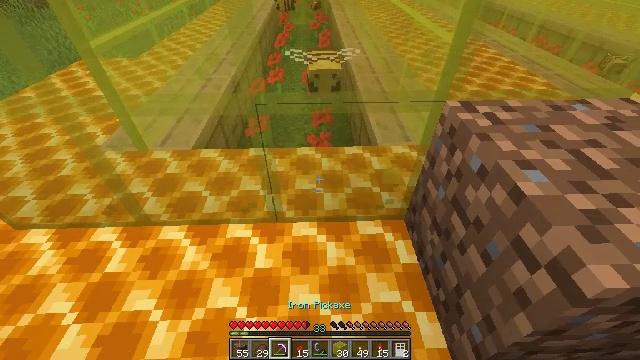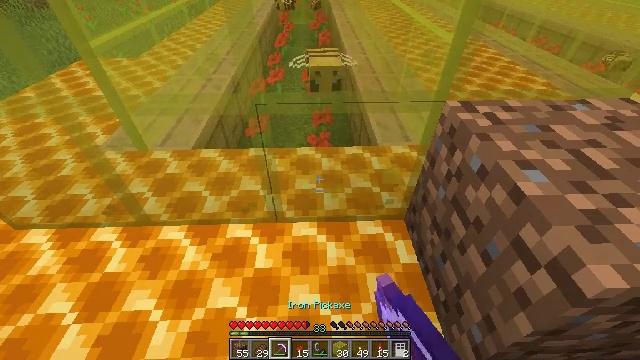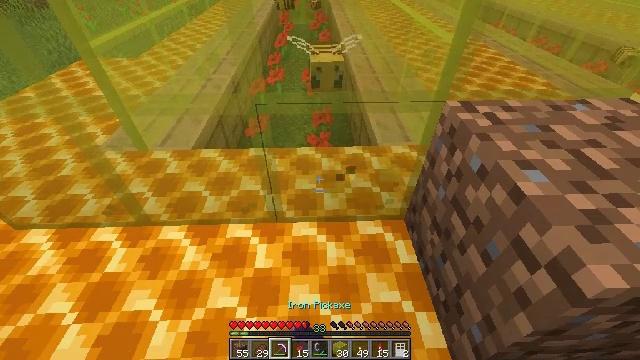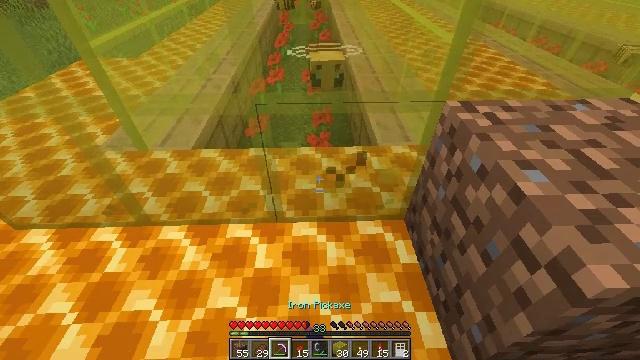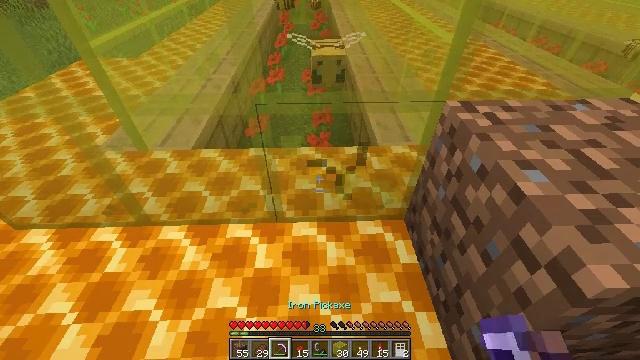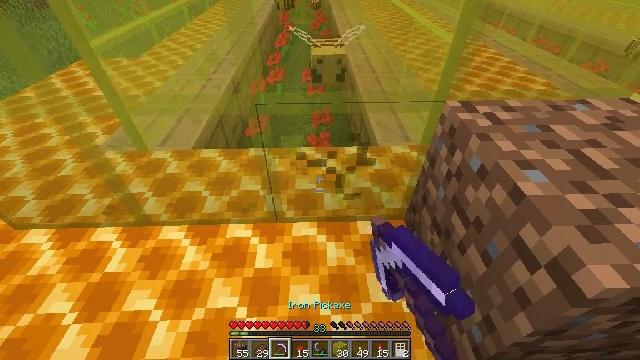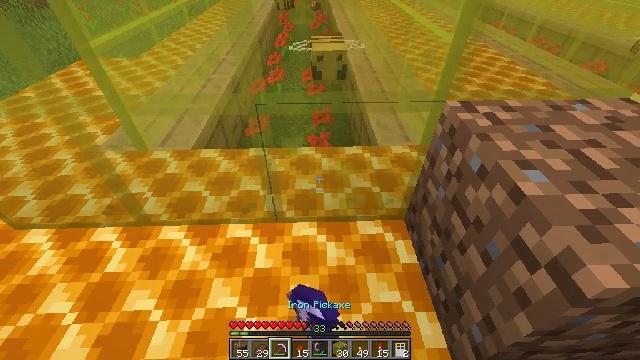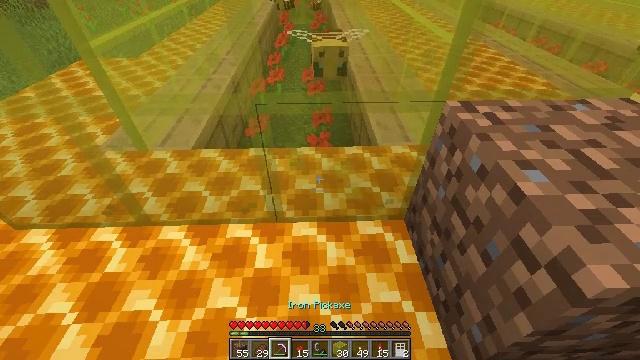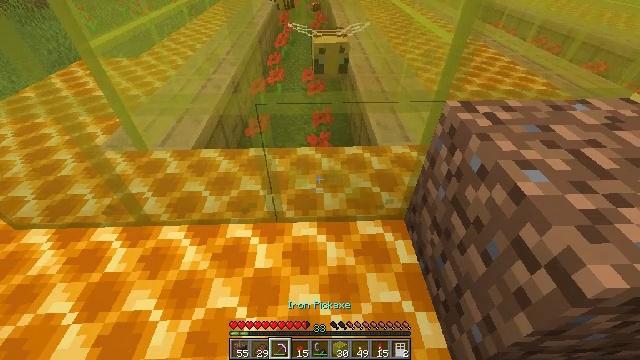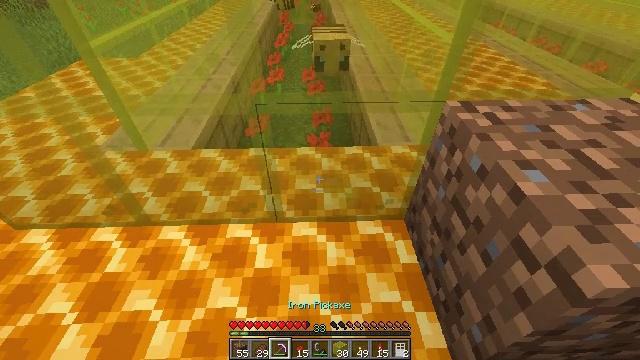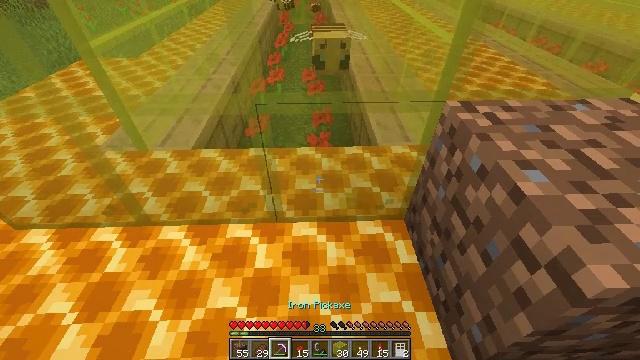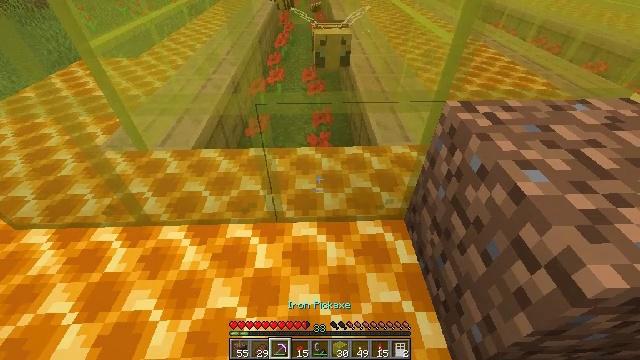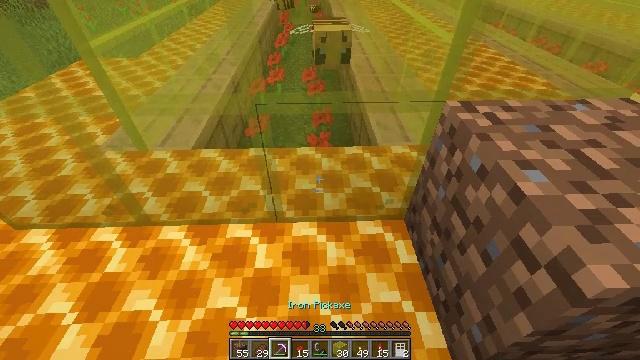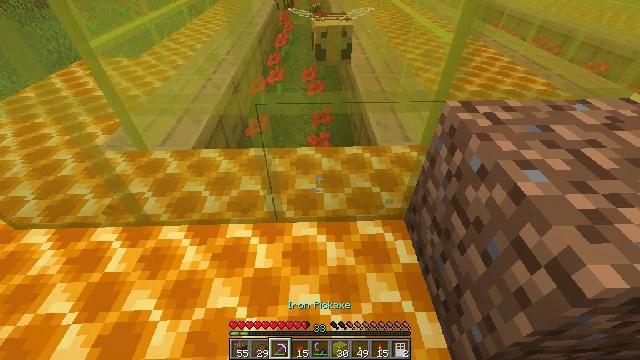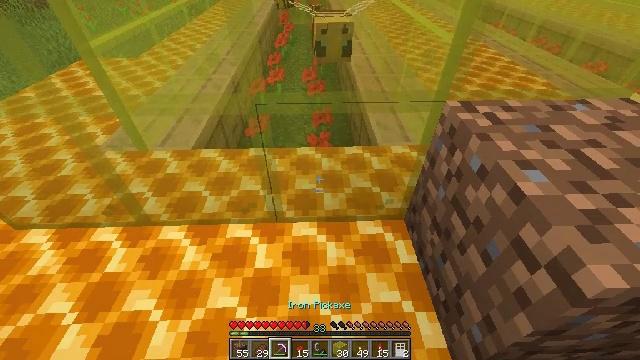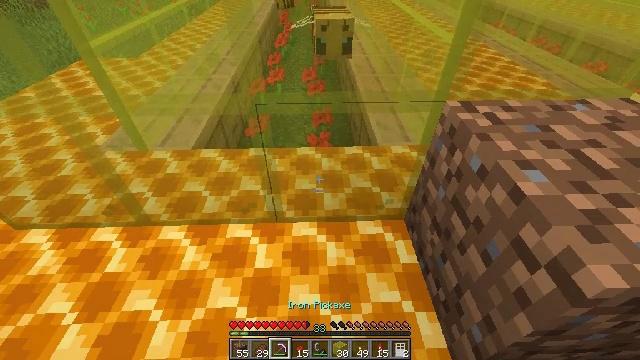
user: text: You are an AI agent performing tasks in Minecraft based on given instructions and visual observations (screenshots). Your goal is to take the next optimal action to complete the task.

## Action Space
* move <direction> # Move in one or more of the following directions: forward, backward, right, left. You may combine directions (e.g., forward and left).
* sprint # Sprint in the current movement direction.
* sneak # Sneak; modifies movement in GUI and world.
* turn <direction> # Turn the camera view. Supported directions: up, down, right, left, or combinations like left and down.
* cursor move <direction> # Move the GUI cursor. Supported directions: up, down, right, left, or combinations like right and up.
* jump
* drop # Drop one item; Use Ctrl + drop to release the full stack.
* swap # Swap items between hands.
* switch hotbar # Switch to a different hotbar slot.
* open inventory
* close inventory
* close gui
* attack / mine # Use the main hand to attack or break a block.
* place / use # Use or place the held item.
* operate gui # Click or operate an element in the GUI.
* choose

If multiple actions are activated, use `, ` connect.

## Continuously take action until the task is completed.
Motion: motion action
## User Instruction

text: Shatter the yellow stained glass to retrieve it.
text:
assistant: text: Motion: attack / mine
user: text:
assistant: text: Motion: attack / mine
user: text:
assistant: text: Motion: attack / mine
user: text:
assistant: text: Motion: attack / mine
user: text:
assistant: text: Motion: attack / mine
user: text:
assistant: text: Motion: no_op
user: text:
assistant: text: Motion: no_op
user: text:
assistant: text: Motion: no_op
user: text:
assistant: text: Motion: no_op
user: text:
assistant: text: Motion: no_op
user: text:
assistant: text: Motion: no_op
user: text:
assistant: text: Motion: no_op
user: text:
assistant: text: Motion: no_op
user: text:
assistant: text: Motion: no_op
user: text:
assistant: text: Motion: no_op
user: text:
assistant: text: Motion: no_op
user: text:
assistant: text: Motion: no_op
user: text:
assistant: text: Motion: no_op
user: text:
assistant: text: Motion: turn right and up
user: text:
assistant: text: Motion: turn up
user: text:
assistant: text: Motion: turn up
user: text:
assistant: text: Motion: no_op
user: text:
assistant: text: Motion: no_op
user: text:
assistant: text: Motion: no_op
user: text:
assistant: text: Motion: no_op
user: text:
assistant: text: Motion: no_op
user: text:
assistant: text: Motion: no_op
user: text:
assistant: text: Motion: no_op
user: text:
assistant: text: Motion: no_op
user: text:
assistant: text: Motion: no_op